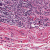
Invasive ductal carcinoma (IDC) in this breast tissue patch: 0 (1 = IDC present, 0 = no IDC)